Question: I have a problem with include pages in PHP. Picture shows what I want to do. I want to include in my index.php page horizontal and vertical menu. But now I can include only one of them. In global.php there are database name, password, and variable which define what language I'm using now.
I included with all derictives: include, include_once, require, require_once. Nothing helps. What can you propose me to do? Thanx!

Here is my code:
Index.php:
'''
<html>
<head>
<meta http-equiv="Content-Type" content="text/html; charset=utf-8">
<title>KUSS</title>
<link href="styles/default.css" rel="stylesheet" type="text/css">
</head>
<body>
<table width="90%" border="0" align="center" cellpadding="0" cellspacing="0" class="main_border">
<?php
include_once ("modules/php/mainMenu.php");
?>
<? include_once ("modules/php/vertMenu.php"); ?><!--Head-->
</table>
</body>
</html>
'''
---
global.php
'''
<?php
// All global variables MUST be defines here
//representing current language
$gl_Lang = "UKR";
//current horizontal menu click
$gl_MaimMenuChoice;
//current vertical sub menu click
$gl_SubMenuChoice;
$gl_dbName = "127.0.0.1";
$gl_UserName = "user1";
$gl_Password = "12345";
$gl_adminDatabase = "admin";
?>
'''
---
makeHoriz.php and makeVert.php identical except one read from db and shows rows and second cols
'''
<?php
function MakeLeftVMenu($tableName, $levelID, $parentName)
{
include_once ("modules/php/globals.php");
//connect to db or die)
$db = mysql_connect($gl_dbName, $gl_UserName, $gl_Password ) or die ("Unable to connect");
//to prevenr ????? symbols in unicode - utf-8 coding
mysql_query("SET NAMES 'UTF8'");
//select database
mysql_select_db($gl_adminDatabase, $db);
$sql = "SELECT " .$gl_Lang. ", Link FROM ". $tableName." WHERE LevelID = ".$levelID. " AND ParentName = '". $parentName."'";
echo $sql;
//execute SQL-query
$result = mysql_query($sql, $db);
//read data to array
$myRow = mysql_fetch_array($result);
//print it to screen into the table
do
{
echo "<tr><h3><a href=".trim($myRow['Link']).">". trim($myRow[$gl_Lang]) ."</a></h3></tr>";
}while($myRow = mysql_fetch_array($result));
//close database = very inportant
mysql_close($db);
}
?>
'''
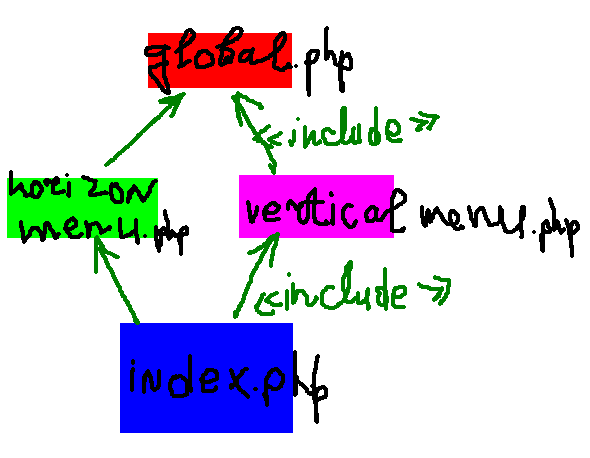
Answer: if 'horizonal_menu.php' and 'vertical_menu.php' are both including 'global.php', you should make sure both of them are using 'require_once'. If that is the case, you shouldn't have any problems.